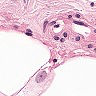
Metastatic tissue present: no